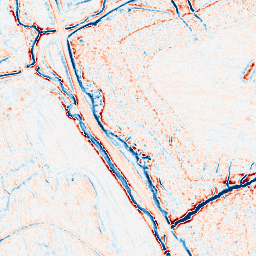
Category: edge_preserving
Decomposition family: bilateral
Decomposition parameters: d: 9
sigma_color: 100
sigma_space: 150
Upsampling method: quintic
Upsampling parameters: scale: 8
Upsampling scale: 8